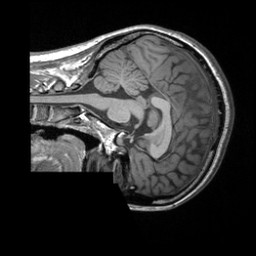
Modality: T1w
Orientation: sagittal
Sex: female
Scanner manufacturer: siemens
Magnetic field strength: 3 T
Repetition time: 1.9 s
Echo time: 0.00252 s